Field crop: maize
Growth stage: 2
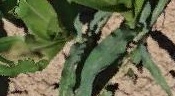
Species: maize